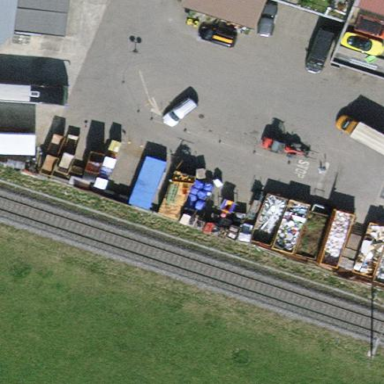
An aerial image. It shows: Recycling center for various types of waste.